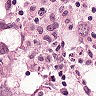
Metastatic tissue present: yes